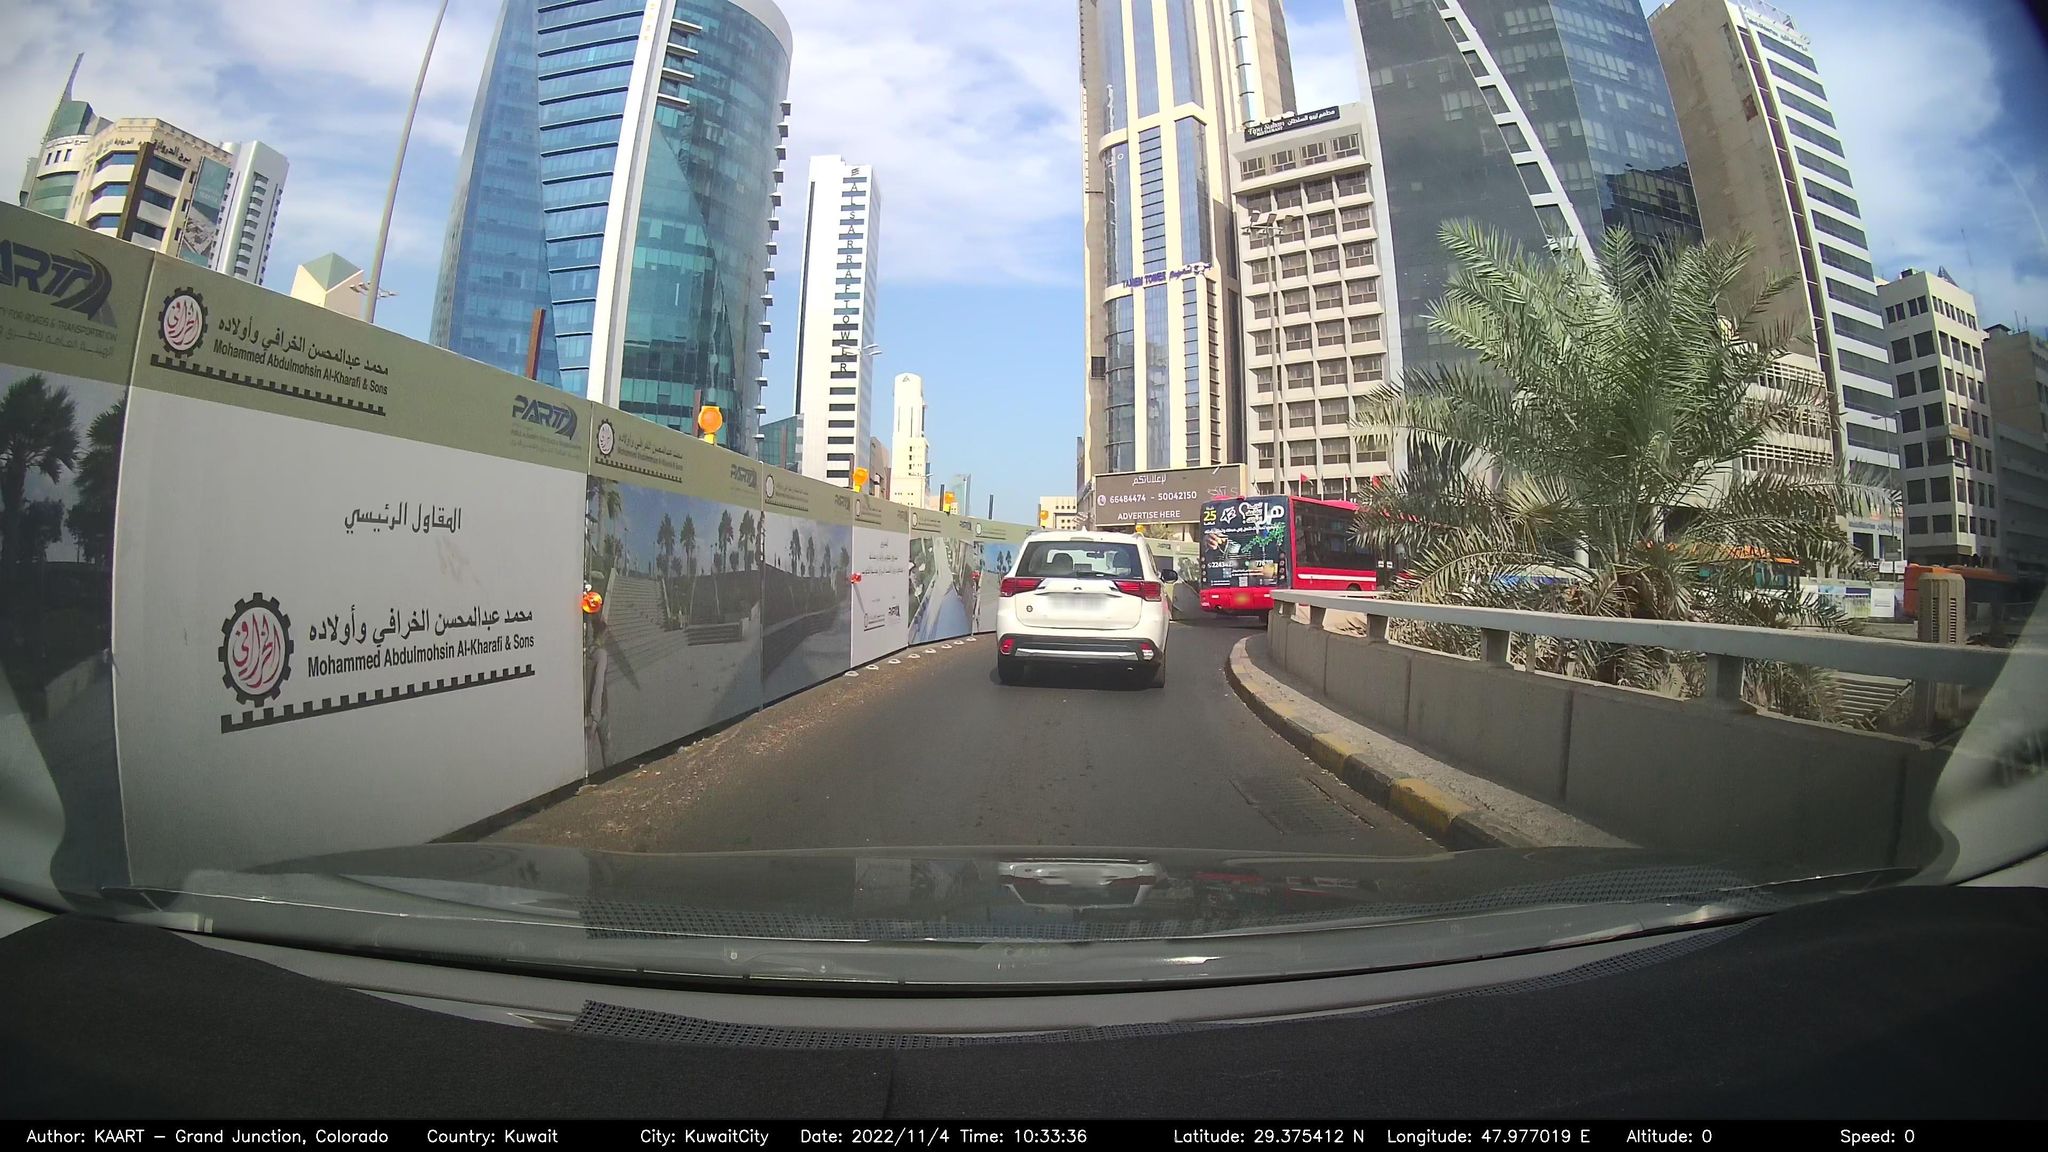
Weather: clear
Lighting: day
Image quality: good
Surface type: driving surface
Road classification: primary, primary_link
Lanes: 2
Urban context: urban centre
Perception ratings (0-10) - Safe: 2.94, Lively: 8.73, Beautiful: 2.25, Boring: 2.3, Depressing: 7.18, Wealthy: 7.8